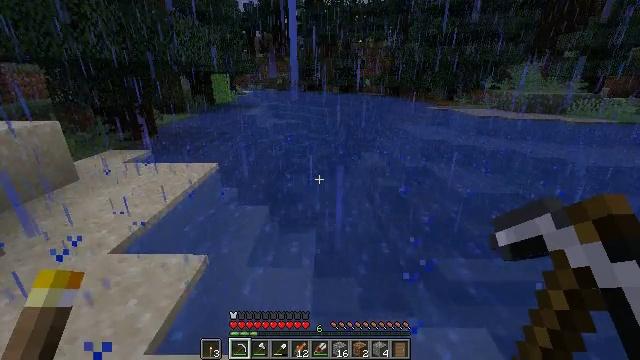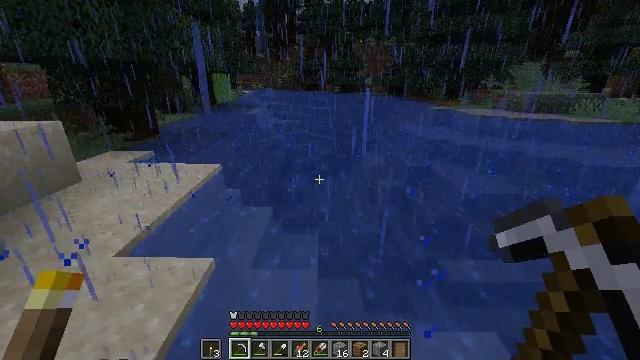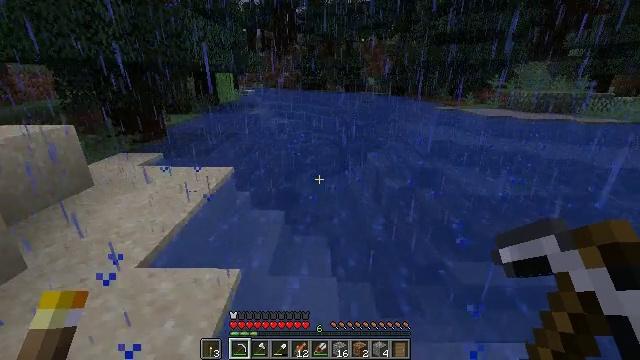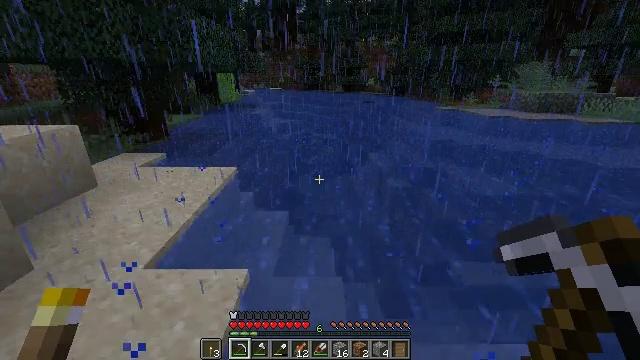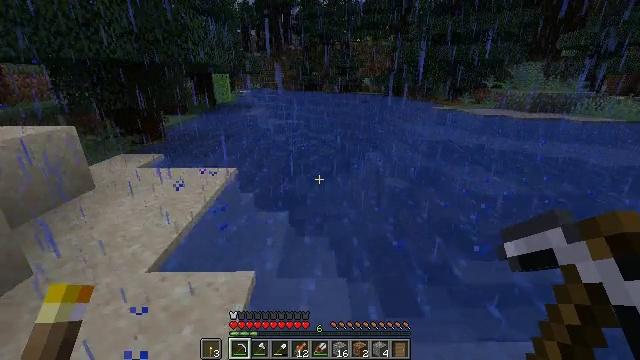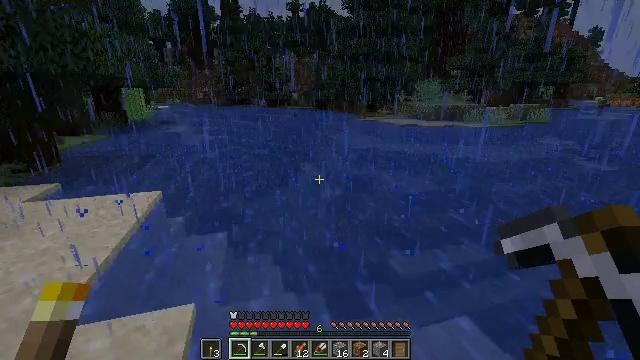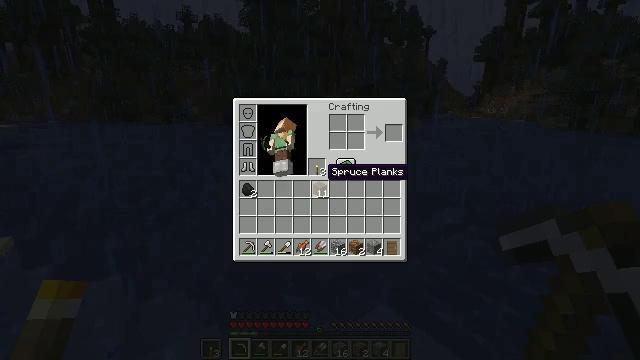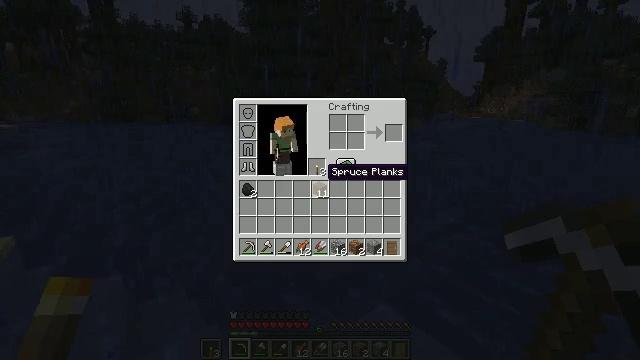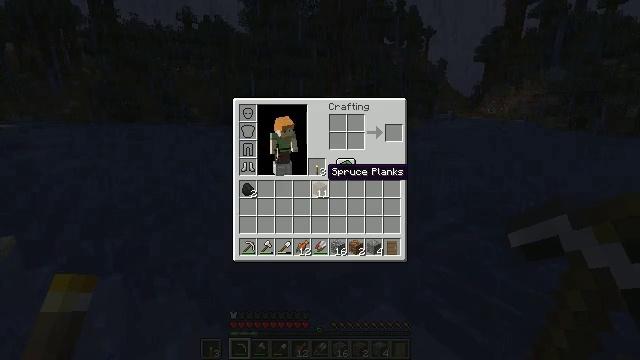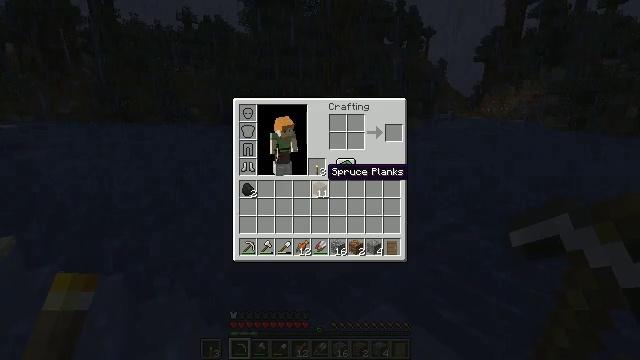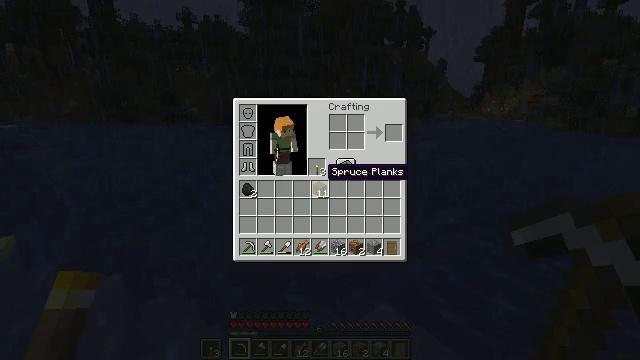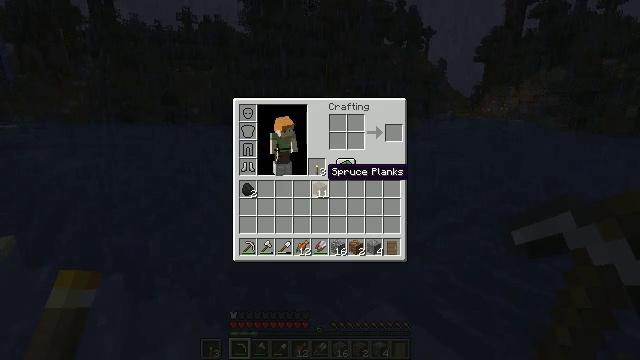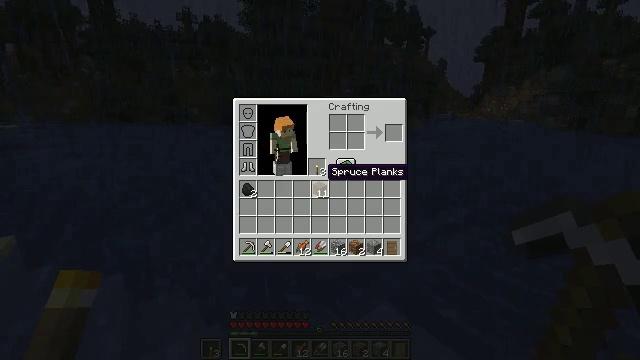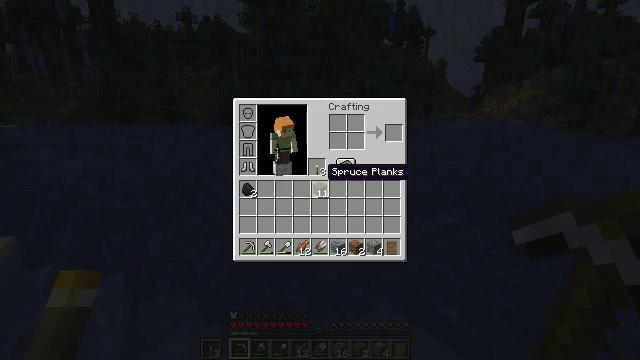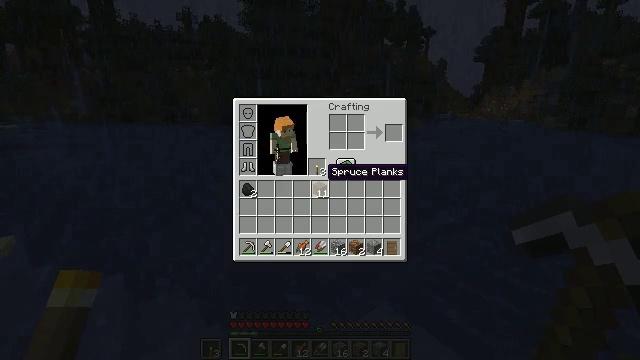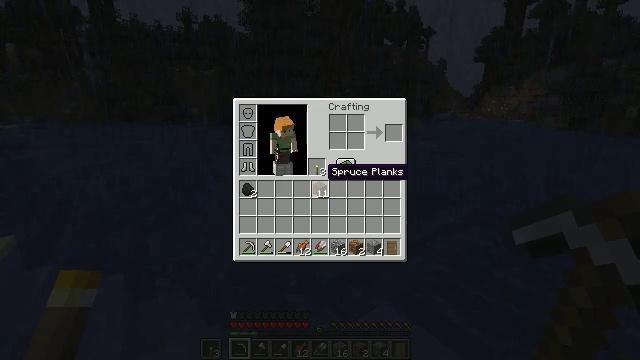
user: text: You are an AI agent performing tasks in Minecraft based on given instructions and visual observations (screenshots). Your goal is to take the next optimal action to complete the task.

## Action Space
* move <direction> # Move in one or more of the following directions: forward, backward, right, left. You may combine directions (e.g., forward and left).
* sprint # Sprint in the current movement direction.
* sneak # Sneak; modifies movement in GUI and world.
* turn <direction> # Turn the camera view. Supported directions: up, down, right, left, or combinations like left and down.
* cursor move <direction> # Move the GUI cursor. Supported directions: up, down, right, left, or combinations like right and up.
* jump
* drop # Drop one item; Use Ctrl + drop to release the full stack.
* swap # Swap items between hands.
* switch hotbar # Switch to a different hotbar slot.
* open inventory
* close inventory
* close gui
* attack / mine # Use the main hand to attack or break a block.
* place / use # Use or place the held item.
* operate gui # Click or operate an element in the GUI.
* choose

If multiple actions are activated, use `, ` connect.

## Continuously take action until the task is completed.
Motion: motion action
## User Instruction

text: Break the sugar cane.
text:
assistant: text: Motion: move left
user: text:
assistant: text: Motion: move left
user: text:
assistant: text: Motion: no_op
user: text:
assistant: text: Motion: turn right
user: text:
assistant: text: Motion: turn right and up
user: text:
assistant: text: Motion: turn right and up, open inventory
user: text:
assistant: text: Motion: open inventory
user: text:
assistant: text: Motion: open inventory
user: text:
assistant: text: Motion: open inventory
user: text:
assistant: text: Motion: no_op
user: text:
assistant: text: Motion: no_op
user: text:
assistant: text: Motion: no_op
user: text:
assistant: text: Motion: no_op
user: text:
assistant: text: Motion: no_op
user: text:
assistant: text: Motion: no_op
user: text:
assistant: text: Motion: no_op
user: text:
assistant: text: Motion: cursor move right and down
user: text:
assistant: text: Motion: cursor move right and down
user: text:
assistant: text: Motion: cursor move right and down
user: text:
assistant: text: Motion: cursor move down
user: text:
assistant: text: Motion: cursor move down
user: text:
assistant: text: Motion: cursor move down
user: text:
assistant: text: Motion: cursor move down
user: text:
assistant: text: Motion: no_op
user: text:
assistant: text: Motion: no_op
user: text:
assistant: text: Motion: no_op
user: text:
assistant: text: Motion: no_op
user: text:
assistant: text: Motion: no_op
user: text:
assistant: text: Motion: no_op
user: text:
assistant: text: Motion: no_op